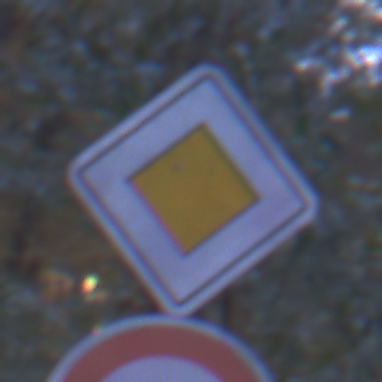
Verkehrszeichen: Vorfahrtsstrasse
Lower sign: Geschwindigkeit80
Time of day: Night
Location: Outdoor (Suburban)
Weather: PartlyCloudy
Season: NotSpecified
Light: Artificial